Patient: sex F, age 35
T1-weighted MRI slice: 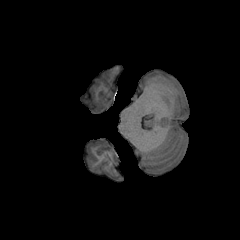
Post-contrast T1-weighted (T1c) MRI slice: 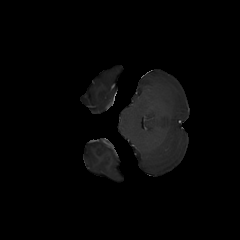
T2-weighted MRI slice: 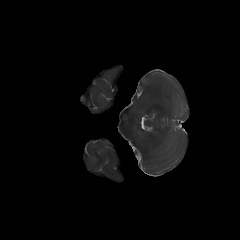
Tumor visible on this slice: no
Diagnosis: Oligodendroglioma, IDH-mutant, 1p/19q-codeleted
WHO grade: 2